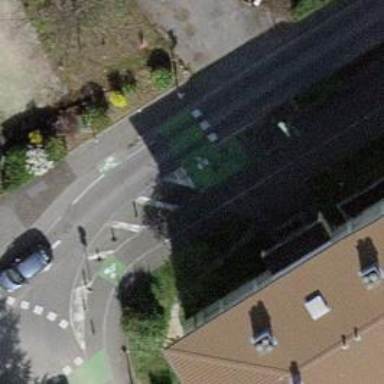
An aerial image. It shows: Road with traffic signals at the crossing.